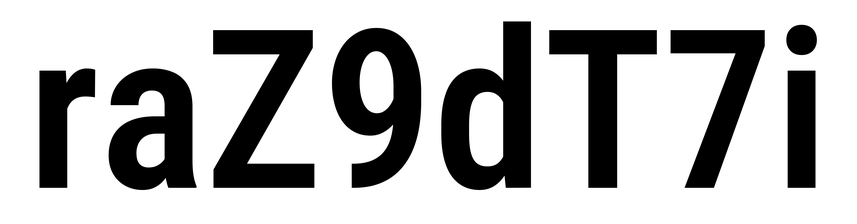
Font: Roboto_Condensed_SemiBold